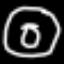
Label: donut